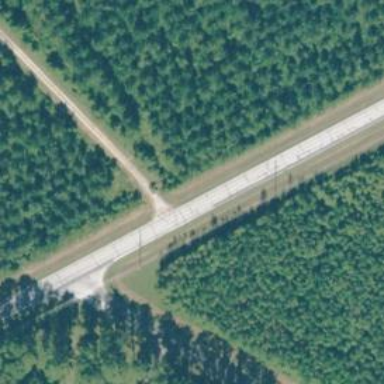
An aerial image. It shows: Primary road with asphalt surface.